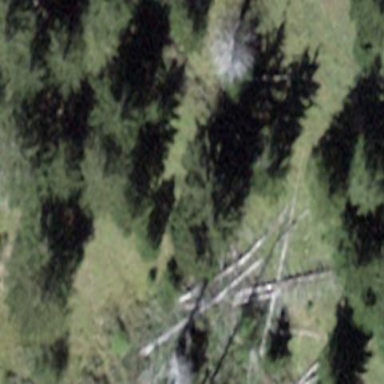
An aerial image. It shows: Forest area.